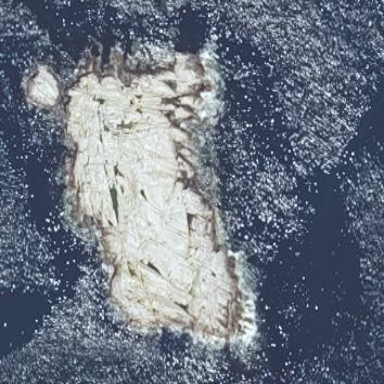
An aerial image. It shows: Islet located along the natural coastline.